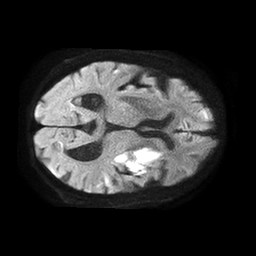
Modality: TRACE
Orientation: axial
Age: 86
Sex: female
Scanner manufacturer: philips
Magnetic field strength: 1.5 T
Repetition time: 4.6 s
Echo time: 0.08631 s